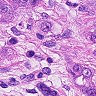
Metastatic tissue present: yes